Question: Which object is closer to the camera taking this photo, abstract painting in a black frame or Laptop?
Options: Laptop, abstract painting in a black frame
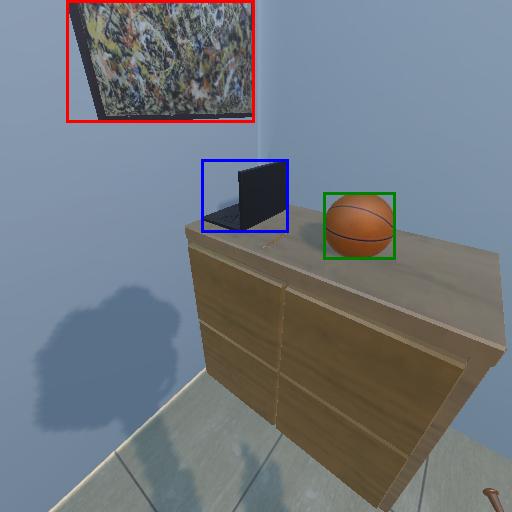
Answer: Laptop